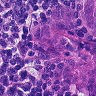
Metastatic tissue present: yes